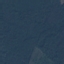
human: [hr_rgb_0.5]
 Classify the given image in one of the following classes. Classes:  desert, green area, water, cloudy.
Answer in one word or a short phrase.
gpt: green area